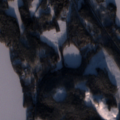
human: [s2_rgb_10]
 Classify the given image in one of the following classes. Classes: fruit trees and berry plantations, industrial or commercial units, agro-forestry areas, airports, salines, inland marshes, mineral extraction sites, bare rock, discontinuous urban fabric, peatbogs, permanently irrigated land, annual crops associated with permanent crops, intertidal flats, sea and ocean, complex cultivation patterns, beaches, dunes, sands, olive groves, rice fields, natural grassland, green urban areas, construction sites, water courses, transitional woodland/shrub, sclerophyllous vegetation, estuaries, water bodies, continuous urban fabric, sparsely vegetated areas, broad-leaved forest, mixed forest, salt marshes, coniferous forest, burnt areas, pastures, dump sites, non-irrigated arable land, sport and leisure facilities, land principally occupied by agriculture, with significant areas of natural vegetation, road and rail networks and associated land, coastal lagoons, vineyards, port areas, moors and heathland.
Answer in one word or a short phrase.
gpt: land principally occupied by agriculture, with significant areas of natural vegetation, coniferous forest, mixed forest, water bodies